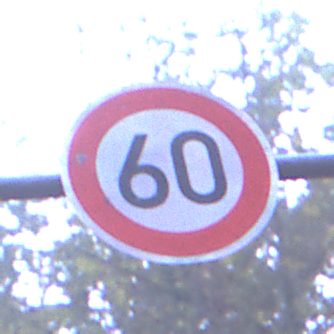
Verkehrszeichen: Geschwindigkeit60
Umgebung: Outdoor, Suburban
Tageszeit: Night
Wetter: PartlyCloudy
Licht: Artificial
Jahreszeit: NotSpecified
Kontrast: LowContrast